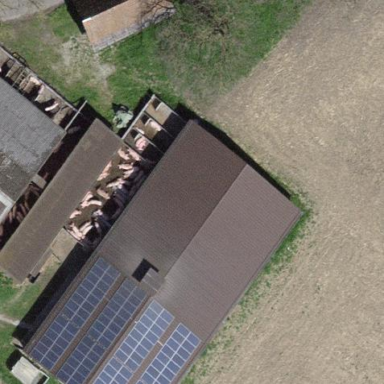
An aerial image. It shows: Stable building.